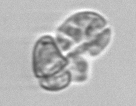
Label: Karenia